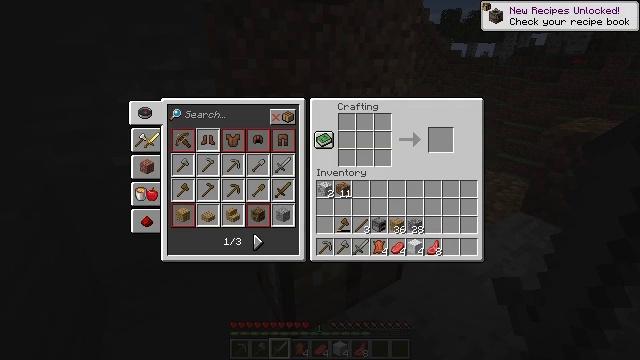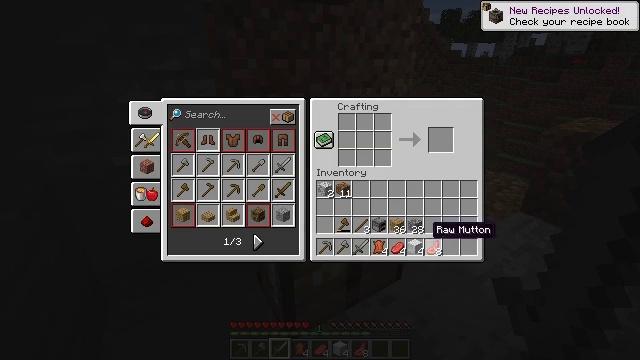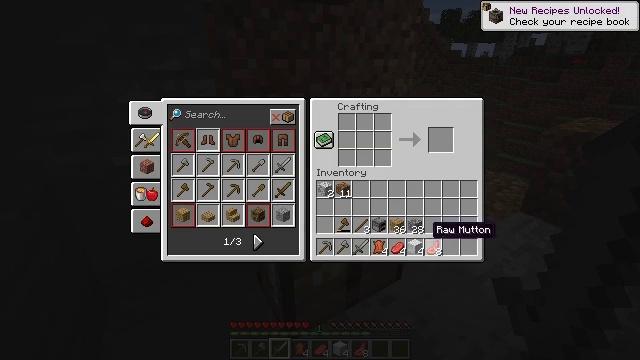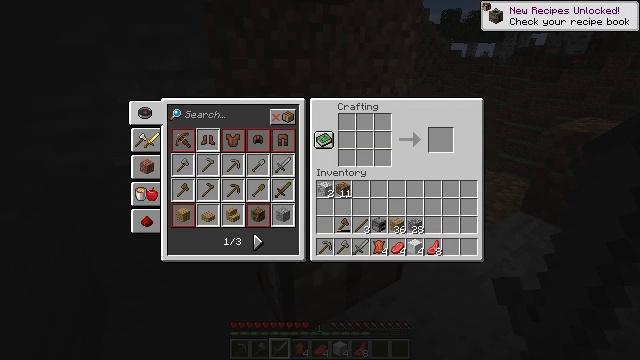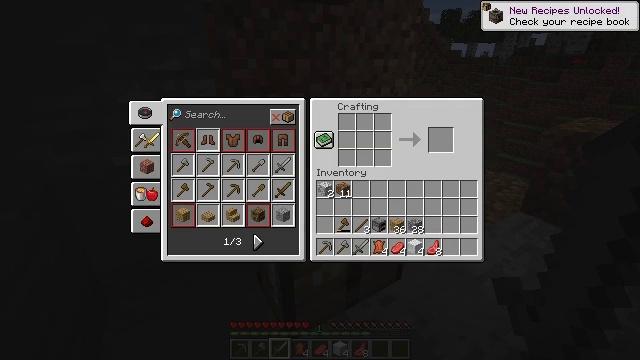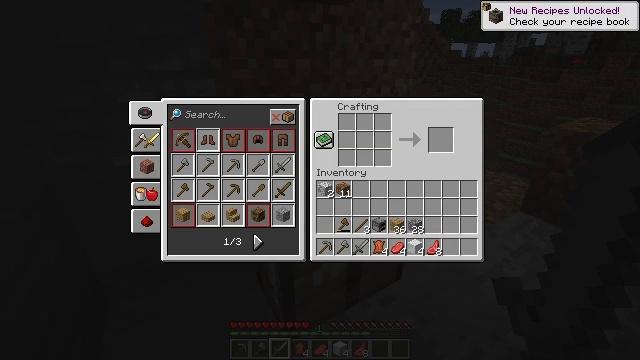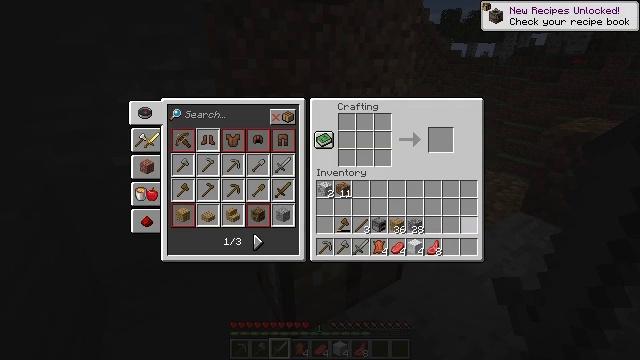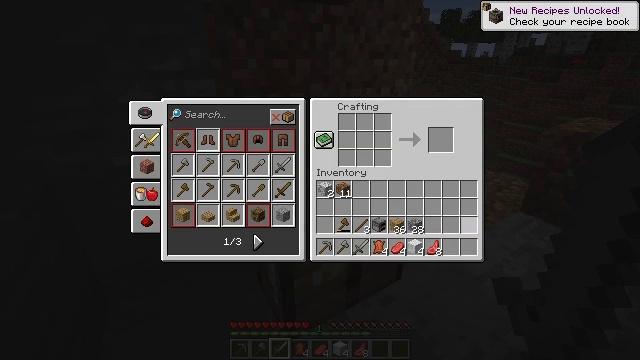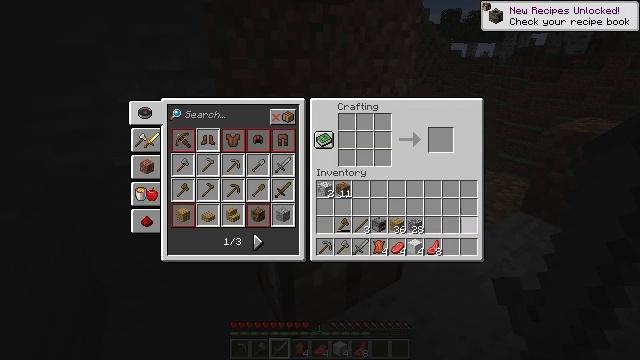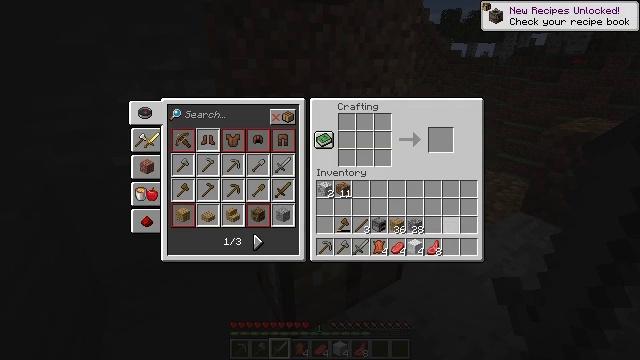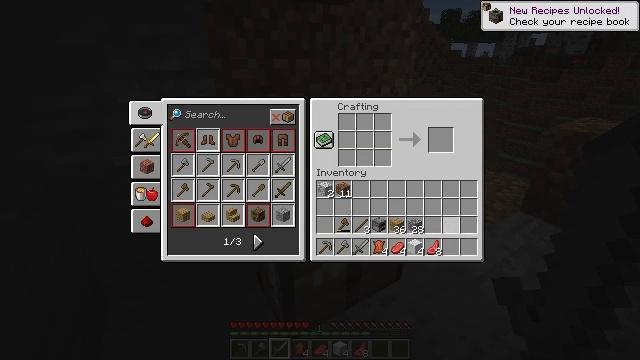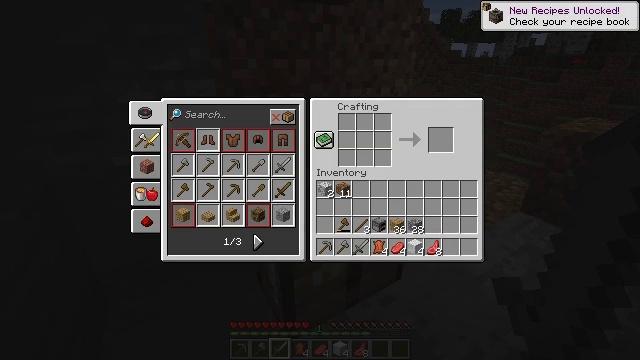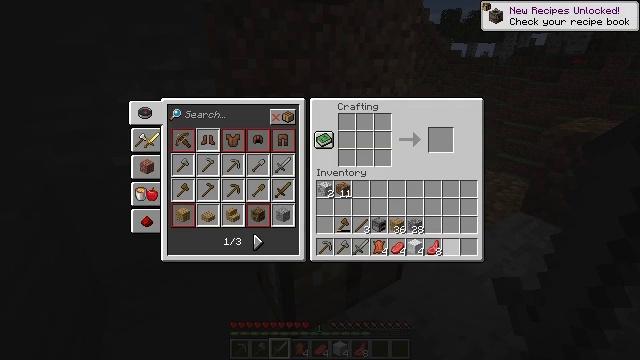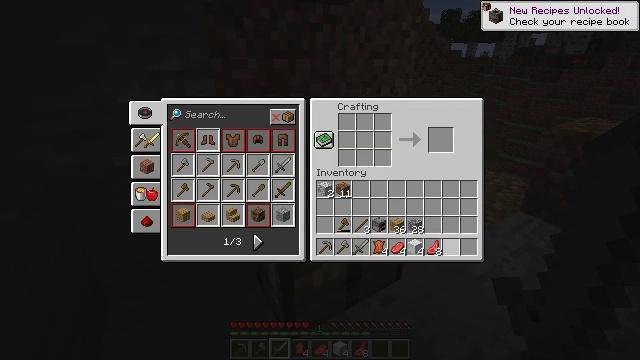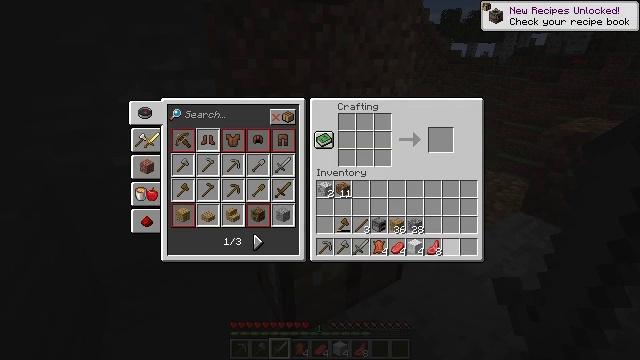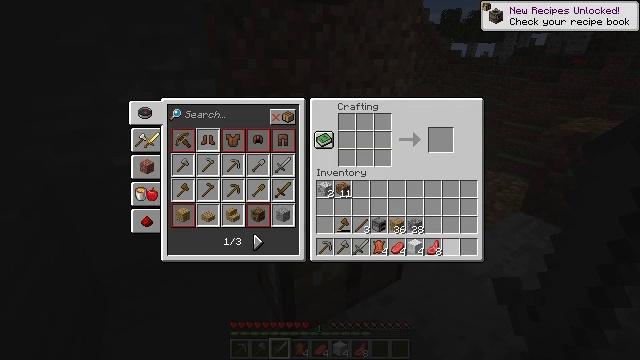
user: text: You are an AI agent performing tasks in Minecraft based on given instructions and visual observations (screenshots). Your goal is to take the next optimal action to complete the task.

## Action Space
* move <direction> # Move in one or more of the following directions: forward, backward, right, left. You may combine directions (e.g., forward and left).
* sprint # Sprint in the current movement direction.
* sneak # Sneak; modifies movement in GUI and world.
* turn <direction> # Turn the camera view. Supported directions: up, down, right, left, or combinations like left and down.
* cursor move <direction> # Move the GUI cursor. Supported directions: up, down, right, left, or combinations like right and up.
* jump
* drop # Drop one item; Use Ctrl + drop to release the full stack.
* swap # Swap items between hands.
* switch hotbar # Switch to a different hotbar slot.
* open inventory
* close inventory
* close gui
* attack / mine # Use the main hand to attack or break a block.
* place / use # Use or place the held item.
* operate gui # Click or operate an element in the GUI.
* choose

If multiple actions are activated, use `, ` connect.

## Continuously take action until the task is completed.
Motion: motion action
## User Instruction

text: Craft leather boots.
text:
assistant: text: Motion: no_op
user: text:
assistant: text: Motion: no_op
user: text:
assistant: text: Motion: no_op
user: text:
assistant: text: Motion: cursor move right
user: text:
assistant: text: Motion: cursor move right
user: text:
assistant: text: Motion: cursor move right
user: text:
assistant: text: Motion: no_op
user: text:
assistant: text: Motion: no_op
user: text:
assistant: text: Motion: cursor move left
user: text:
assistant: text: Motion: no_op
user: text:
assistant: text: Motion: no_op
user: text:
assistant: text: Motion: cursor move down
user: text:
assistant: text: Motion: no_op
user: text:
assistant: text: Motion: no_op
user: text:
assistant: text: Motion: no_op
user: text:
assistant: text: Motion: no_op
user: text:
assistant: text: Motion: no_op
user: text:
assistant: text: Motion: no_op
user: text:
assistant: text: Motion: no_op
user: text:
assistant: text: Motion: no_op
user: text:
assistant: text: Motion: no_op
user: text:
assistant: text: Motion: no_op
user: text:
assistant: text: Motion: no_op
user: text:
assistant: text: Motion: no_op
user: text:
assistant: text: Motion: no_op
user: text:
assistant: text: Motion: no_op
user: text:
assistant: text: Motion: no_op
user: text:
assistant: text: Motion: no_op
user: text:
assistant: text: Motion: no_op
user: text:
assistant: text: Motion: no_op